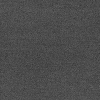
Atmospheric dust classification: dusty